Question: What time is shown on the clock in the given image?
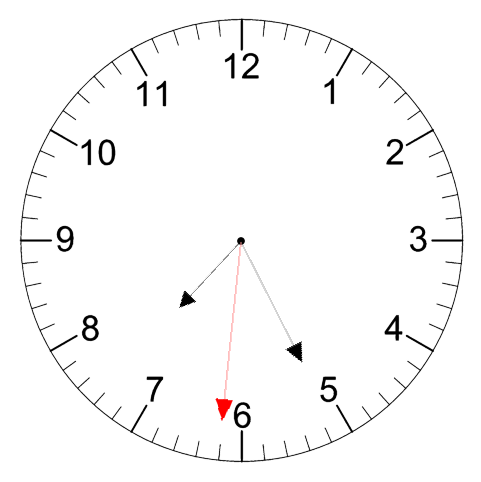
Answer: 07:25:31